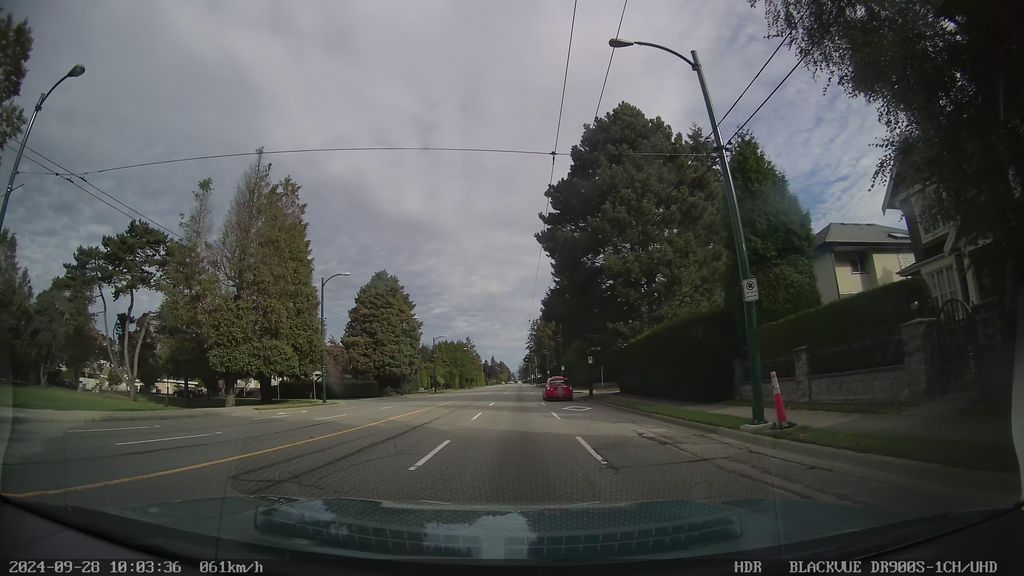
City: vancouver